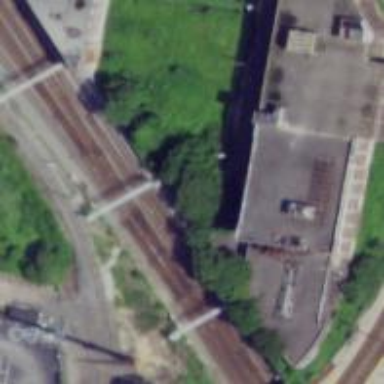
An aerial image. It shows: Railway track with contact lines for electrification.